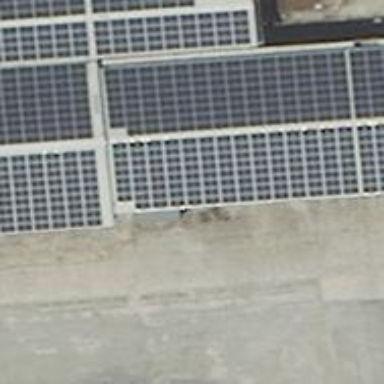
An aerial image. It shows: Solar photovoltaic panel generator producing electricity as small installation.